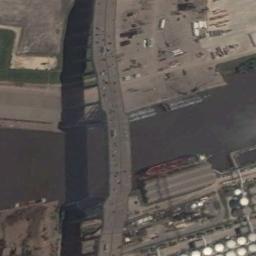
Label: bridge